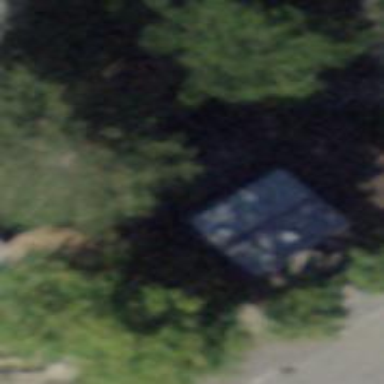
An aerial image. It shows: View of roof of building.